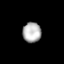
Tissue: lung
Cell type: Others
Senescence score: 0.204
Nuclear area (px): 365
Mean DAPI intensity: 178.362